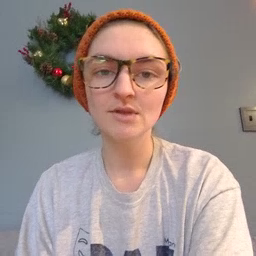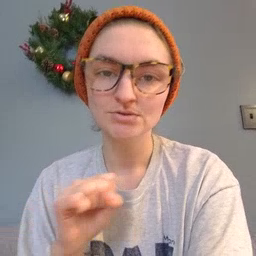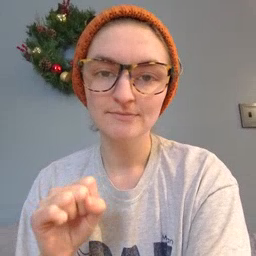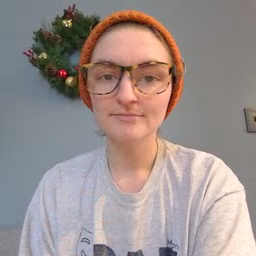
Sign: shoe